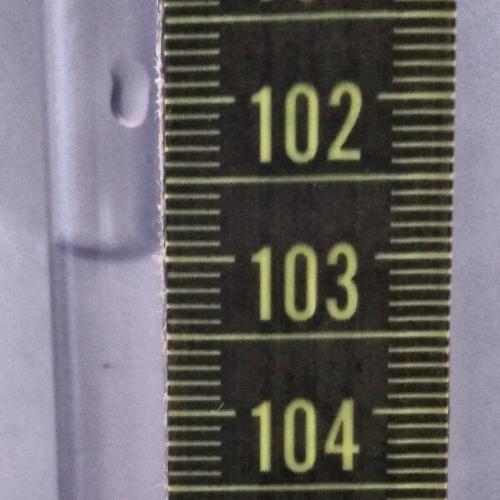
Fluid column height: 103.0 cm